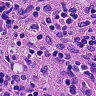
Metastatic tissue present: no